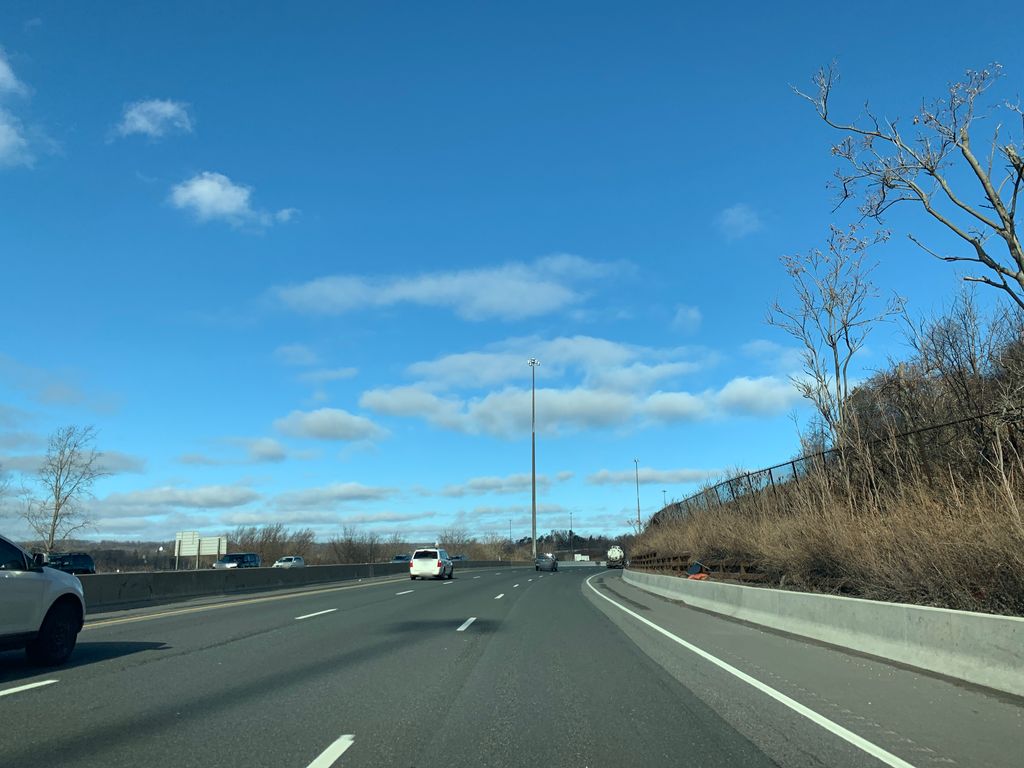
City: hamilton